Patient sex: M
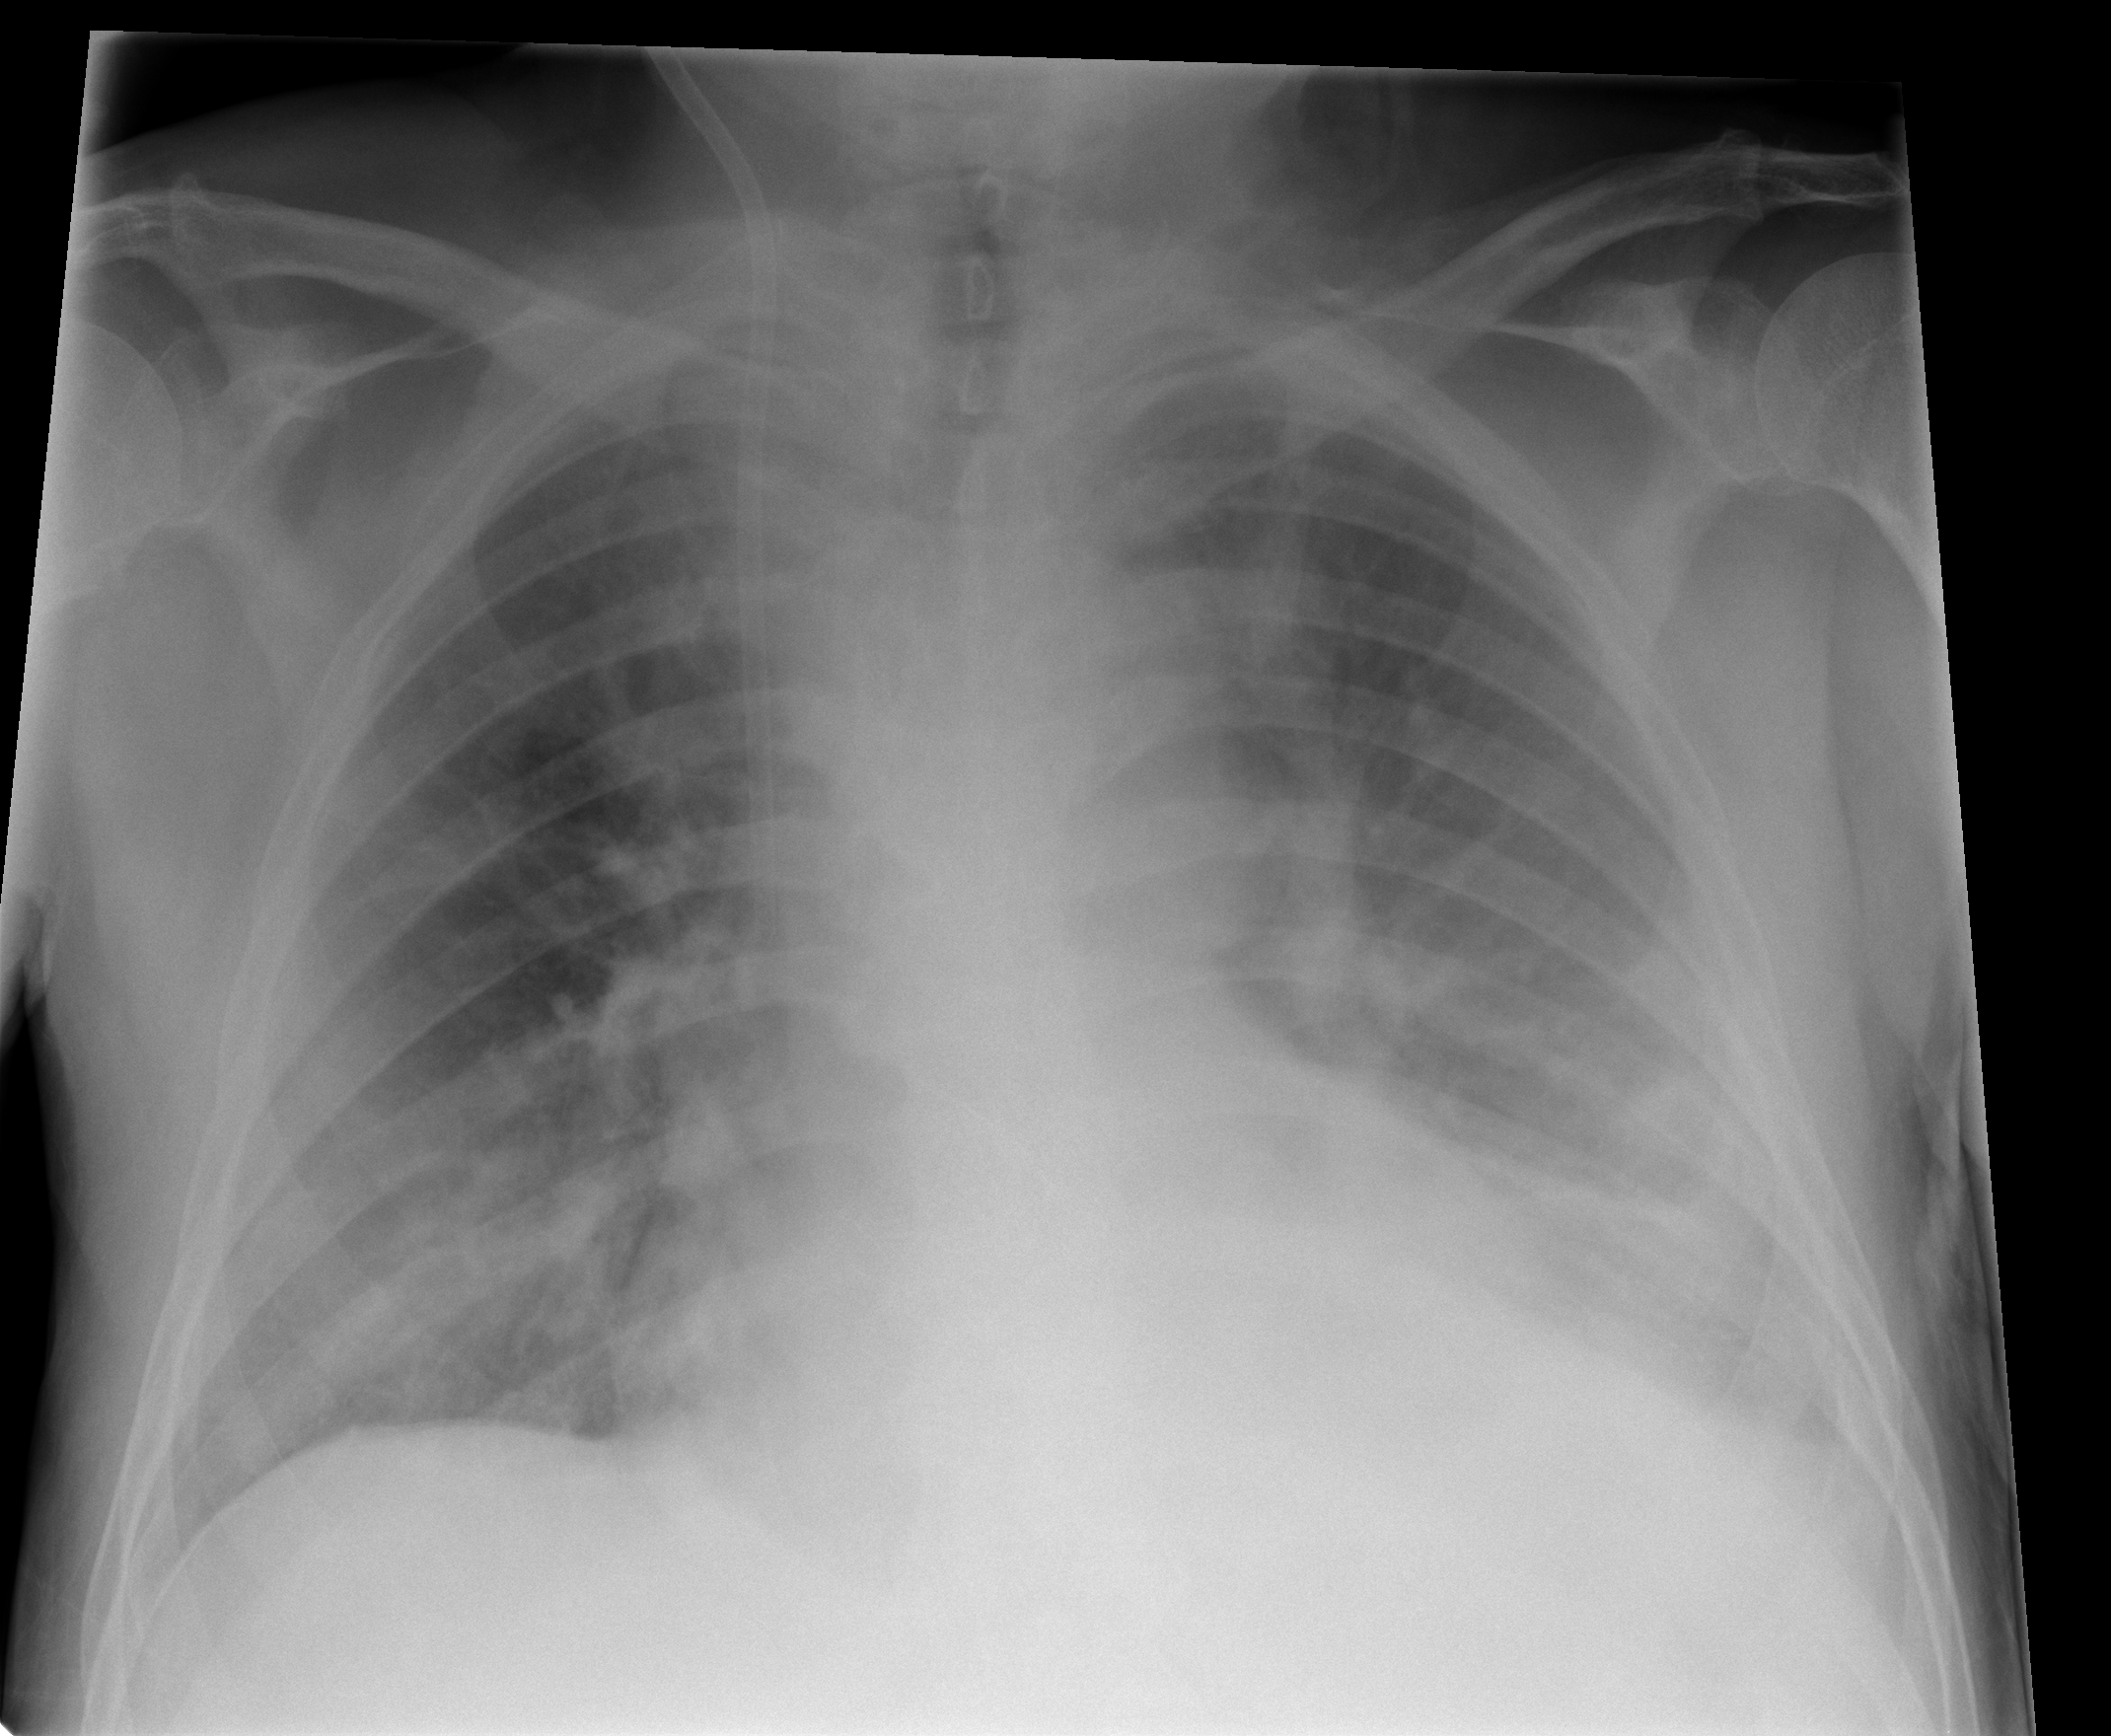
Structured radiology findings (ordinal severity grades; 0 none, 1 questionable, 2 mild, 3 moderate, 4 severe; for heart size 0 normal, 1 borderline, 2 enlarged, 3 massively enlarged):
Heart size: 2
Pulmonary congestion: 2
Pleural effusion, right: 0
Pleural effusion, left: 2
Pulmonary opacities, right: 2
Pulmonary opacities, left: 2
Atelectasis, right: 1
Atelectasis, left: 2